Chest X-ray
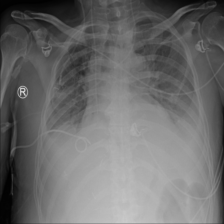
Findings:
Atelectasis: negative
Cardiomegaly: negative
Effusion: negative
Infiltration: negative
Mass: negative
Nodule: negative
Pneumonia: negative
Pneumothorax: negative
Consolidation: negative
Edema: negative
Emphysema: negative
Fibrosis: negative
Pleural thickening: negative
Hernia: negative